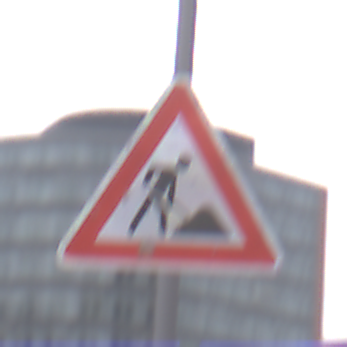
Verkehrszeichen: Arbeitsstelle
Umgebung: Outdoor, Urban
Tageszeit: MorningAfternoon
Wetter: Overcast
Licht: Natural
Jahreszeit: NotSpecified
Kontrast: LowContrast